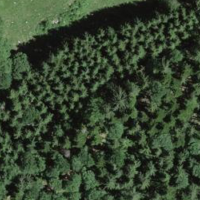
EUNIS habitat code: 43
Species observed at this site:
Tussilago farfara